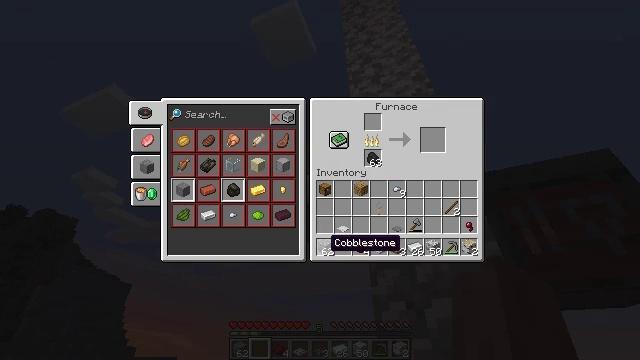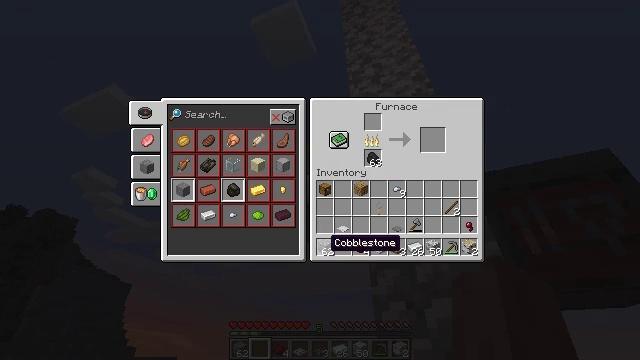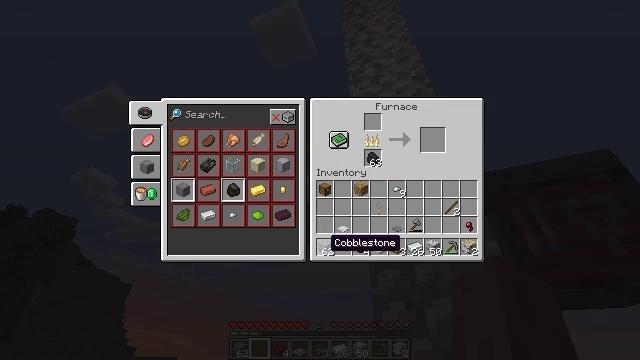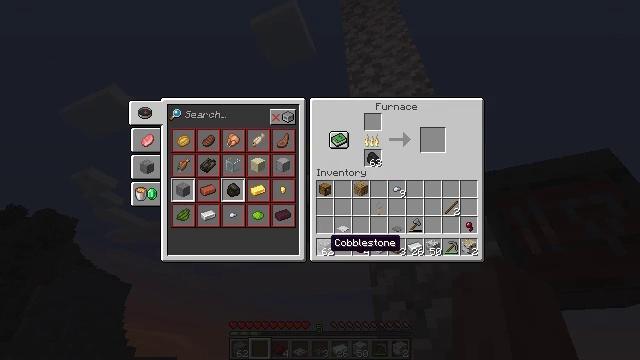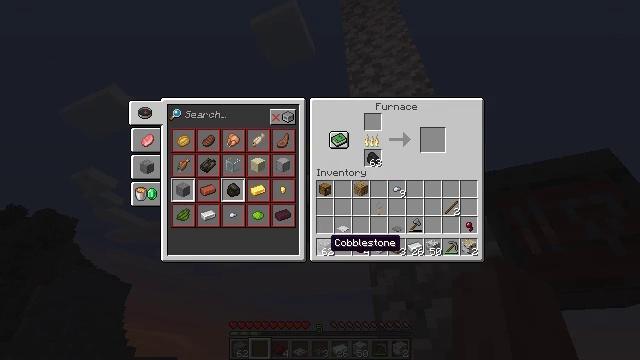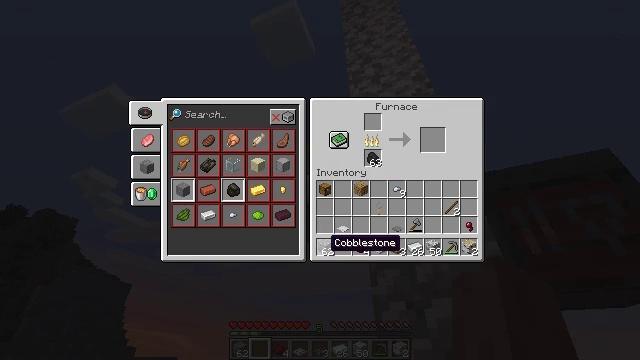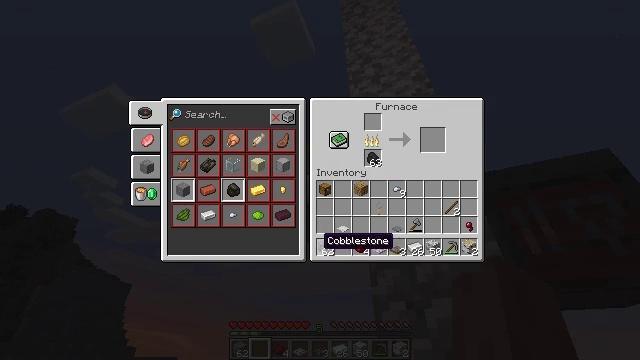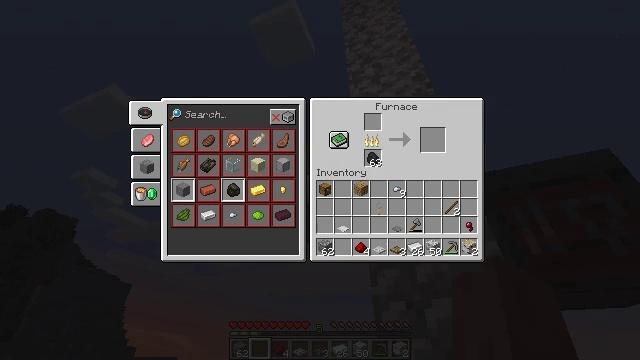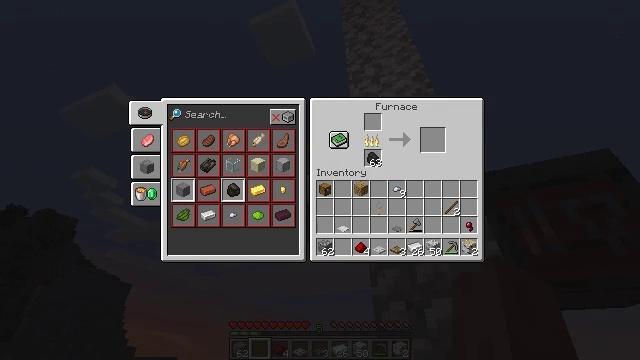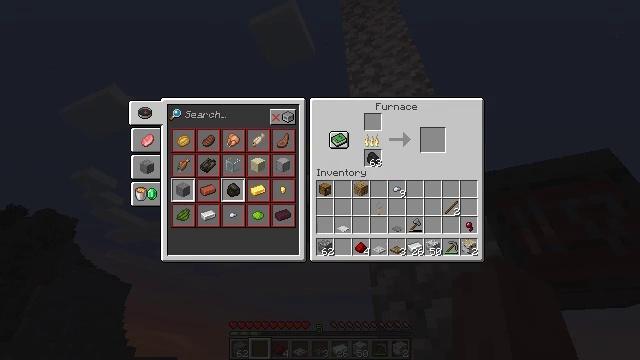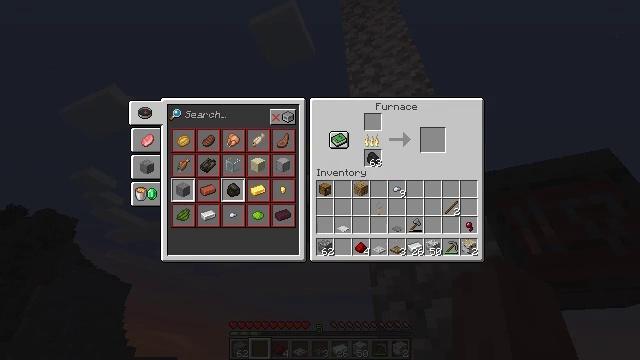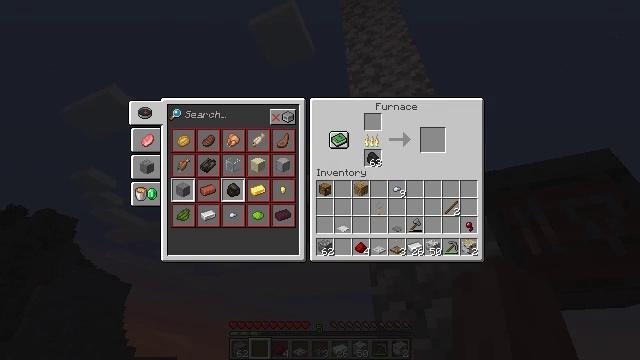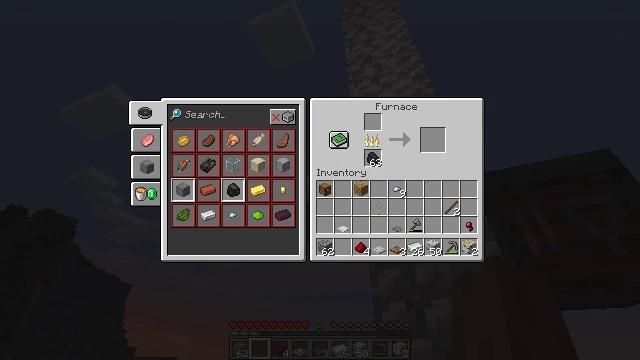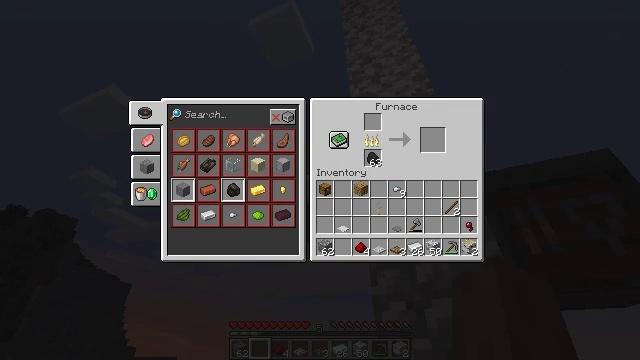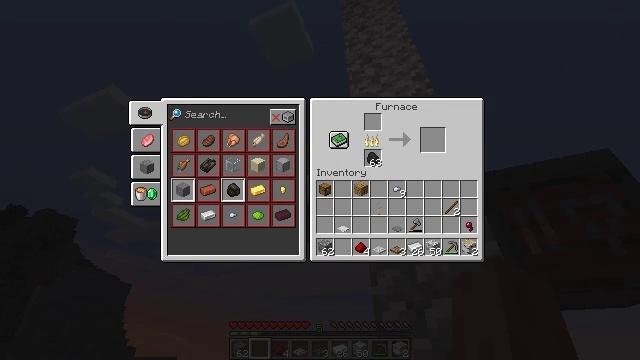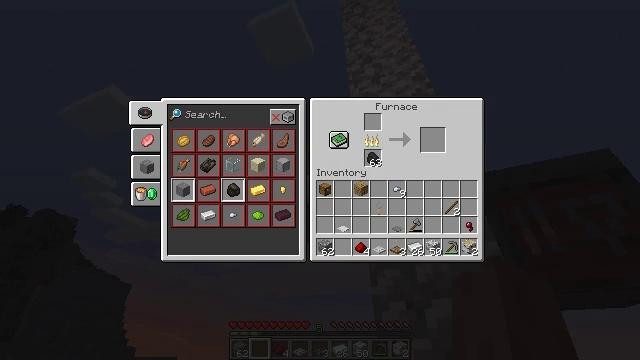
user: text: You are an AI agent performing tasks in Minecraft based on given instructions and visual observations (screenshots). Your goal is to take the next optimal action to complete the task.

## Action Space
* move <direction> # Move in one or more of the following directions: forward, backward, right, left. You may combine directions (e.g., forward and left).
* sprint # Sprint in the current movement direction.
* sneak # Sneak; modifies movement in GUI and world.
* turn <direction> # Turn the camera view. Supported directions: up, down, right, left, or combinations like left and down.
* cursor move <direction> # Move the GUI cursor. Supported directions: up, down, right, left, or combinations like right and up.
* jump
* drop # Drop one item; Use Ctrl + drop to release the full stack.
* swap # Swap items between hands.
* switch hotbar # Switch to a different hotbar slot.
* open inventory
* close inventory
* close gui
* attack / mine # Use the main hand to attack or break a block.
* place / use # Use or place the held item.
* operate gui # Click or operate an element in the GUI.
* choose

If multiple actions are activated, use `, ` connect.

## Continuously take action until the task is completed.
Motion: motion action
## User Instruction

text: Craft a detector rail.
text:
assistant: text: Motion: no_op
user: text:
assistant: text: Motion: no_op
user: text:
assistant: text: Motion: no_op
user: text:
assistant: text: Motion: no_op
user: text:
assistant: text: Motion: no_op
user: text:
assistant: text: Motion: cursor move left
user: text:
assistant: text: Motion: cursor move left
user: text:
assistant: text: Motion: cursor move left
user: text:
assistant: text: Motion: no_op
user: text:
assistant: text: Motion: no_op
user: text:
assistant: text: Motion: no_op
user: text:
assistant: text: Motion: no_op
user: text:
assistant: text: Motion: no_op
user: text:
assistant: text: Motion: no_op
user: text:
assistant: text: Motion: cursor move up
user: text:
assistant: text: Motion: cursor move left and up
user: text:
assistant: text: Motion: cursor move up
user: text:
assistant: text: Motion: no_op
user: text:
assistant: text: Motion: no_op
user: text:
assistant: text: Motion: no_op
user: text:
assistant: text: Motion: no_op
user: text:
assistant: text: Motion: no_op
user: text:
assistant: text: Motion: no_op
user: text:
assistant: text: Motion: no_op
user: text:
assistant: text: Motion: cursor move left and down
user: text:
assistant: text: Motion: no_op
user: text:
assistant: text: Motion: no_op
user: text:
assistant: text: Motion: no_op
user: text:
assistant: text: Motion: no_op
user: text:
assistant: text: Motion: no_op